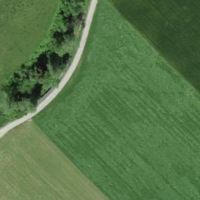
EUNIS habitat code: 52
Species observed at this site:
Clematis vitalba